Question: For a time series visualization in d3, I want to highlight years on the axis. I've accomplished this by making my own xAxis renderer, which invokes the native 'axis' function and then implements my own custom logic to format the ticks that it renders.

This is how I've done it (<URL>:
'''
xAxis = d3.svg.axis()
.scale(xScale)
customXAxis = function(){
xAxis(this);
d3.selectAll('.tick', this)
.classed("year", isYear);
};
...
xAxis.ticks(10);
xAxisElement = canvas.append("g")
.classed("axis x", true)
.call(customXAxis);
'''
This gets the job done, but feels wrong; and it hasn't really extended the axis, it's only wrapped it. Ideally my 'customXAxis' would inherit the properties of d3's 'axis' component, so I would be able to do things like this:
'''
customXAxis.ticks(10)
'''
---
Thanks to @meetamit and @drakes for putting this together. Here's what I've ended up with: <URL>
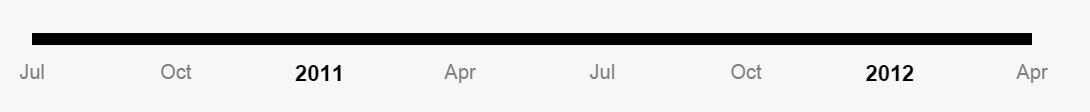
Answer: Yep, you can do all that. Following <URL> you get:
'''
// This outer function is the thing that instantiates your custom axis.
// It's equivalent to the function d3.svg.axis(), which instantiates a d3 axis.
function InstantiateCustomXAxis() {
// Create an instance of the axis, which serves as the base instance here
// It's the same as what you named xAxis in your code, but it's hidden
// within the custom class. So instantiating customXAxis also
// instantiates the base d3.svg.axis() for you, and that's a good thing.
var base = d3.svg.axis();
// This is just like you had it, but using the parameter "selection" instead of
// the "this" object. Still the same as what you had before, but more
// in line with Bostock's teachings...
// And, because it's created from within InstantiateCustomXAxis(), you
// get a fresh new instance of your custom access every time you call
// InstantiateCustomXAxis(). That's important if there are multiple
// custom axes on the page.
var customXAxis = function(selection) {
selection.call(base);
// note: better to use selection.selectAll instead of d3.selectAll, since there
// may be multiple axes on the page and you only want the one in the selection
selection.selectAll('.tick', this)
.classed("year", isYear);
}
// This makes ticks() and scale() be functions (aka methods) of customXAxis().
// Calling those functions forwards the call to the functions implemented on
// base (i.e. functions of the d3 axis). You'll want to list every (or all)
// d3 axis method(s) that you plan to call on your custom axis
d3.rebind(customXAxis, base, 'ticks', 'scale');// etc...
// return it
return customXAxis;
}
'''
To use this class, you just call
'''
myCustomXAxis = InstantiateCustomXAxis();
'''
You can now also call
'''
myCustomXAxis
.scale(d3.scale.ordinal())
.ticks(5)
'''
And of course the following will continue to work:
'''
xAxisElement = canvas.append("g")
.classed("axis x", true)
.call(myCustomXAxis);
'''
## In summary
That's the idiomatic way to implement classes within d3. Javascript has other ways to create classes, like using the 'prototype' object, but d3's own reusable code uses the above method -- not the prototype way. And, within that, 'd3.rebind' is the way to forward method calls from the custom class to what is essentially the subclass.